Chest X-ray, PA view. Patient: 37 years old, sex F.
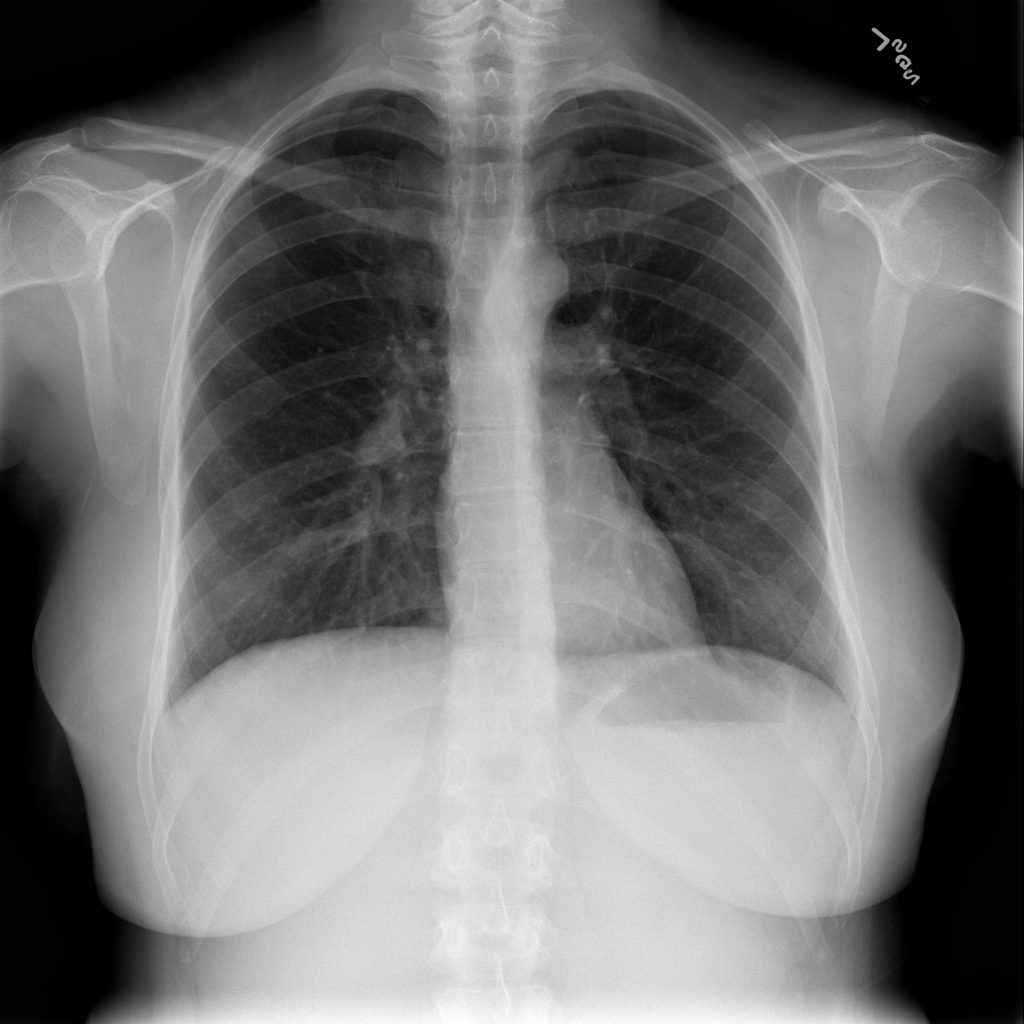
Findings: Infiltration